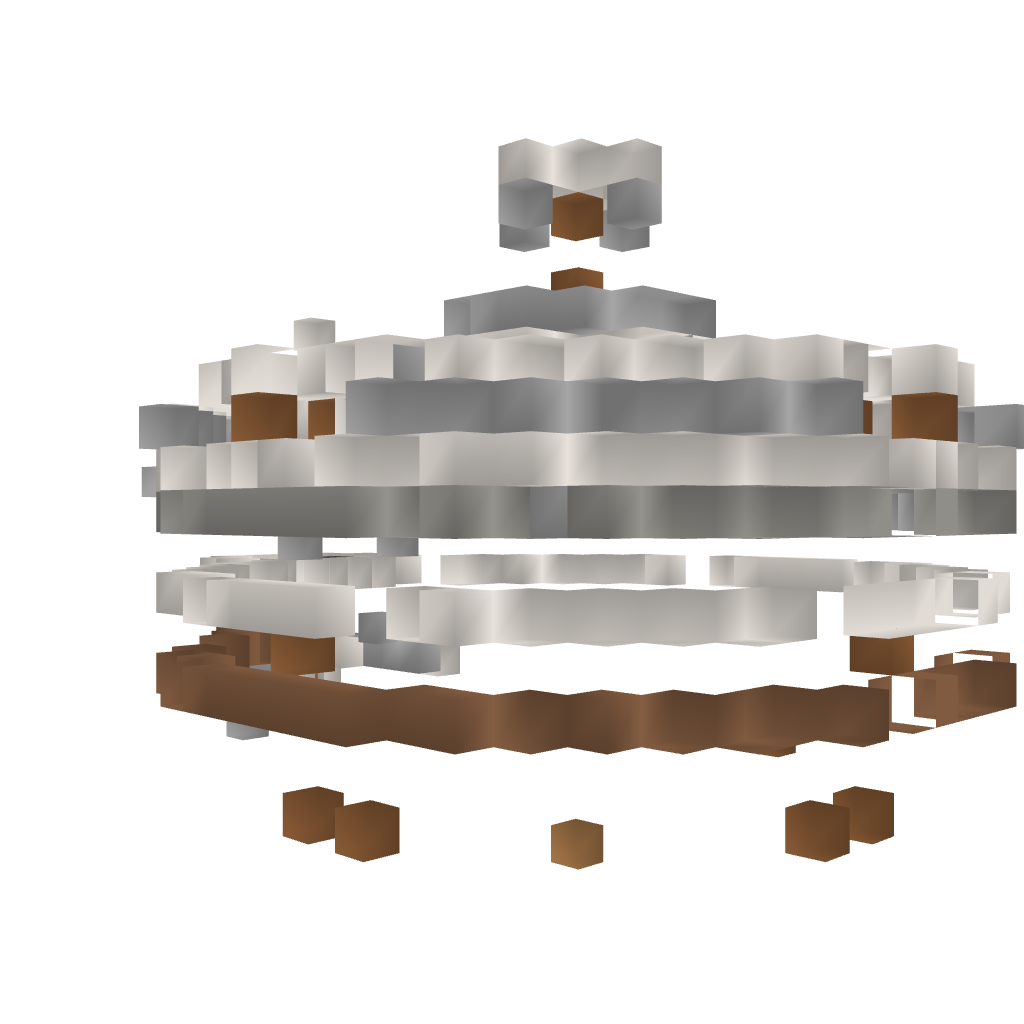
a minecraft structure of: PropHunt Lobby